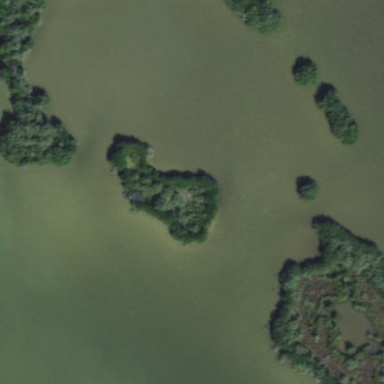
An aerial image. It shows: Beautiful mangrove wetland area.